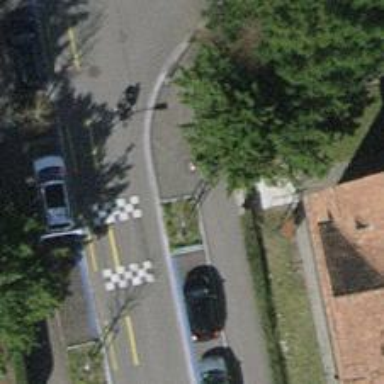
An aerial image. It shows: Kerb serving as barrier.